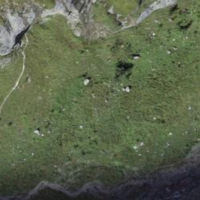
EUNIS habitat code: 23
Species observed at this site:
Erebia aethiops